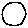
Label: circle